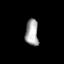
Tissue: prostate
Cell type: T cells
Senescence score: 0.7003
Nuclear area (px): 332
Mean DAPI intensity: 167.539